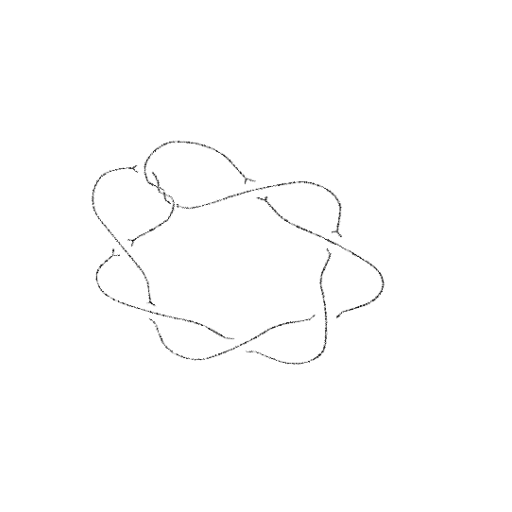
Crossing number: 10